Question: I need to do a 301 redirect from example.com to www.example.com using Route 53 (and S3 if necessary). There are a few solutions for similar problems but they either do not address how to <URL>.
When I follow the steps <URL>, Route 53 tells me I can't add a CNAME to the apex domain. Therefore, I'm stuck in the mud.
This seems dumb simple but Amazon is making it hard. Any help would be appreciated.

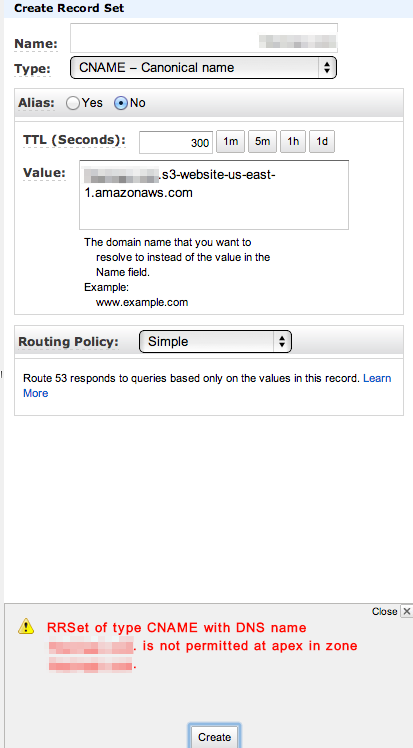
Answer: Try making an alias record instead of CNAME.
Per this answer:
<URL>